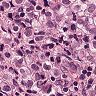
Metastatic tissue present: yes